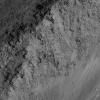
Atmospheric dust classification: not_dusty